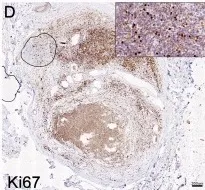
Analysis of C-MTS tissue. ; these lymphocytes were proliferating as determined by Ki-67+ staining.
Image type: pathology (immunostaining)